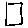
Label: square